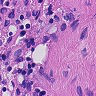
Metastatic tissue present: no